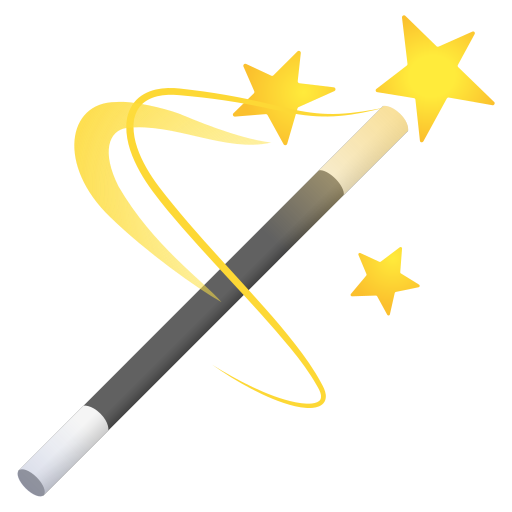
Emoji: 🪄